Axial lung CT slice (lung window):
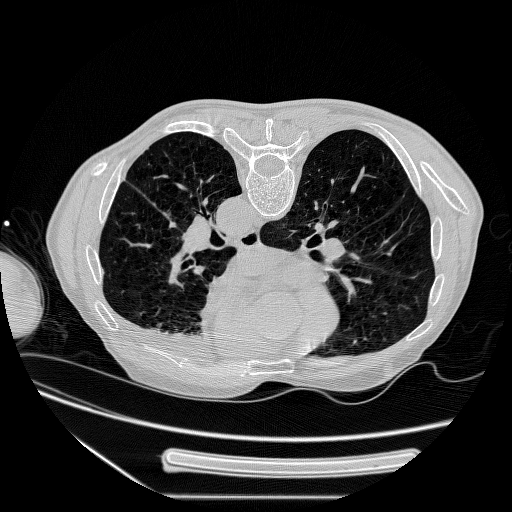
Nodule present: no